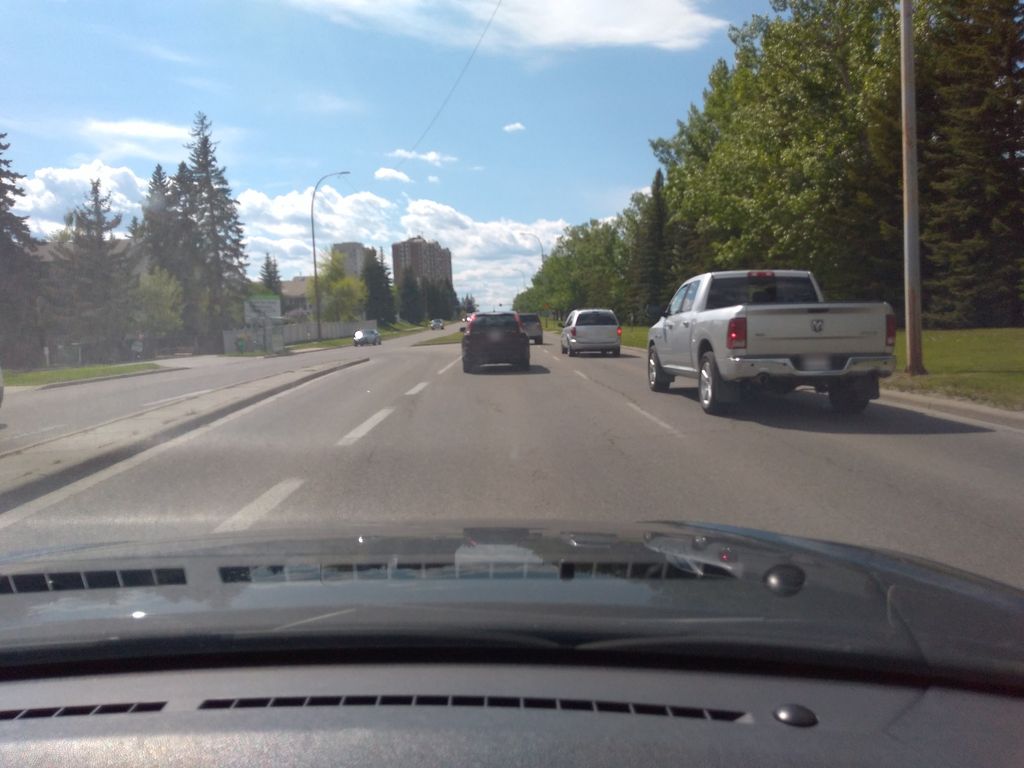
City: calgary